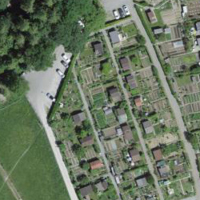
EUNIS habitat code: 53
Species observed at this site:
Caltha palustris